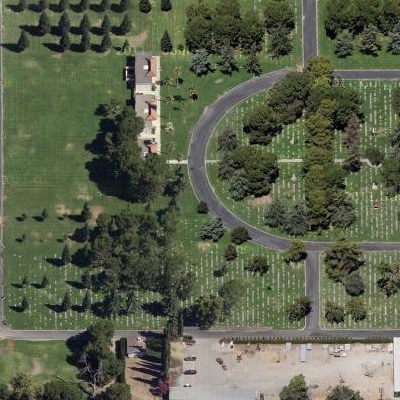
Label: aGrass